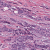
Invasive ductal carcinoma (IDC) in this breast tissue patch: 1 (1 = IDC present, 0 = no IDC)